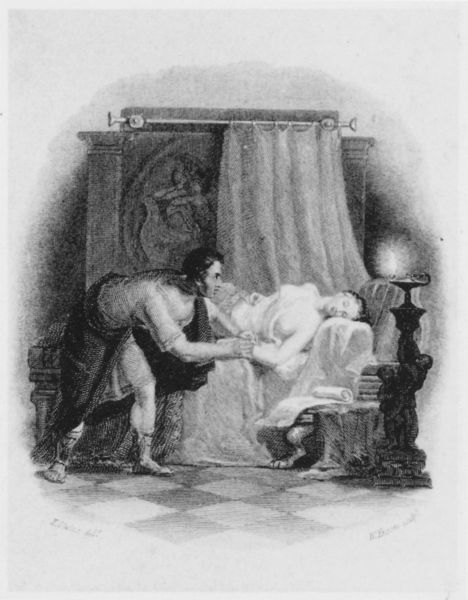
Titel: Umrißstich nach einer Zeichnung
Künstler: Thomas Uwins
Schlagwörter: akt, mann, nackt, schlaf, umhang, weiß, brust, busen, frau, grau, lampe, licht, nacht, schwarz, skizze, säule, zeichnung, sockel, tod, vorhang, decke, paar, gebeugt, skulptur, relief, bücher, sofa, schlafend, schlafende, fußboden, grafik, pilaster, vorhänge, kerze, bett, schlafzimmer, leuchter, nackte, liegend, druck, radierung, stich, lithografie, fliesen, schwarzweiß, soldat, bleistift, kacheln, stift, rom, römer, liege, öllampe, satyr, griechisch, schriftrolle, geliebter, kupferstich, klassik, himmelbett, geburt, schreck, alkoven, schwarz und weiss, vorhangstange, leichter, eindringling, hingegossen, busne, btt